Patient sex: M
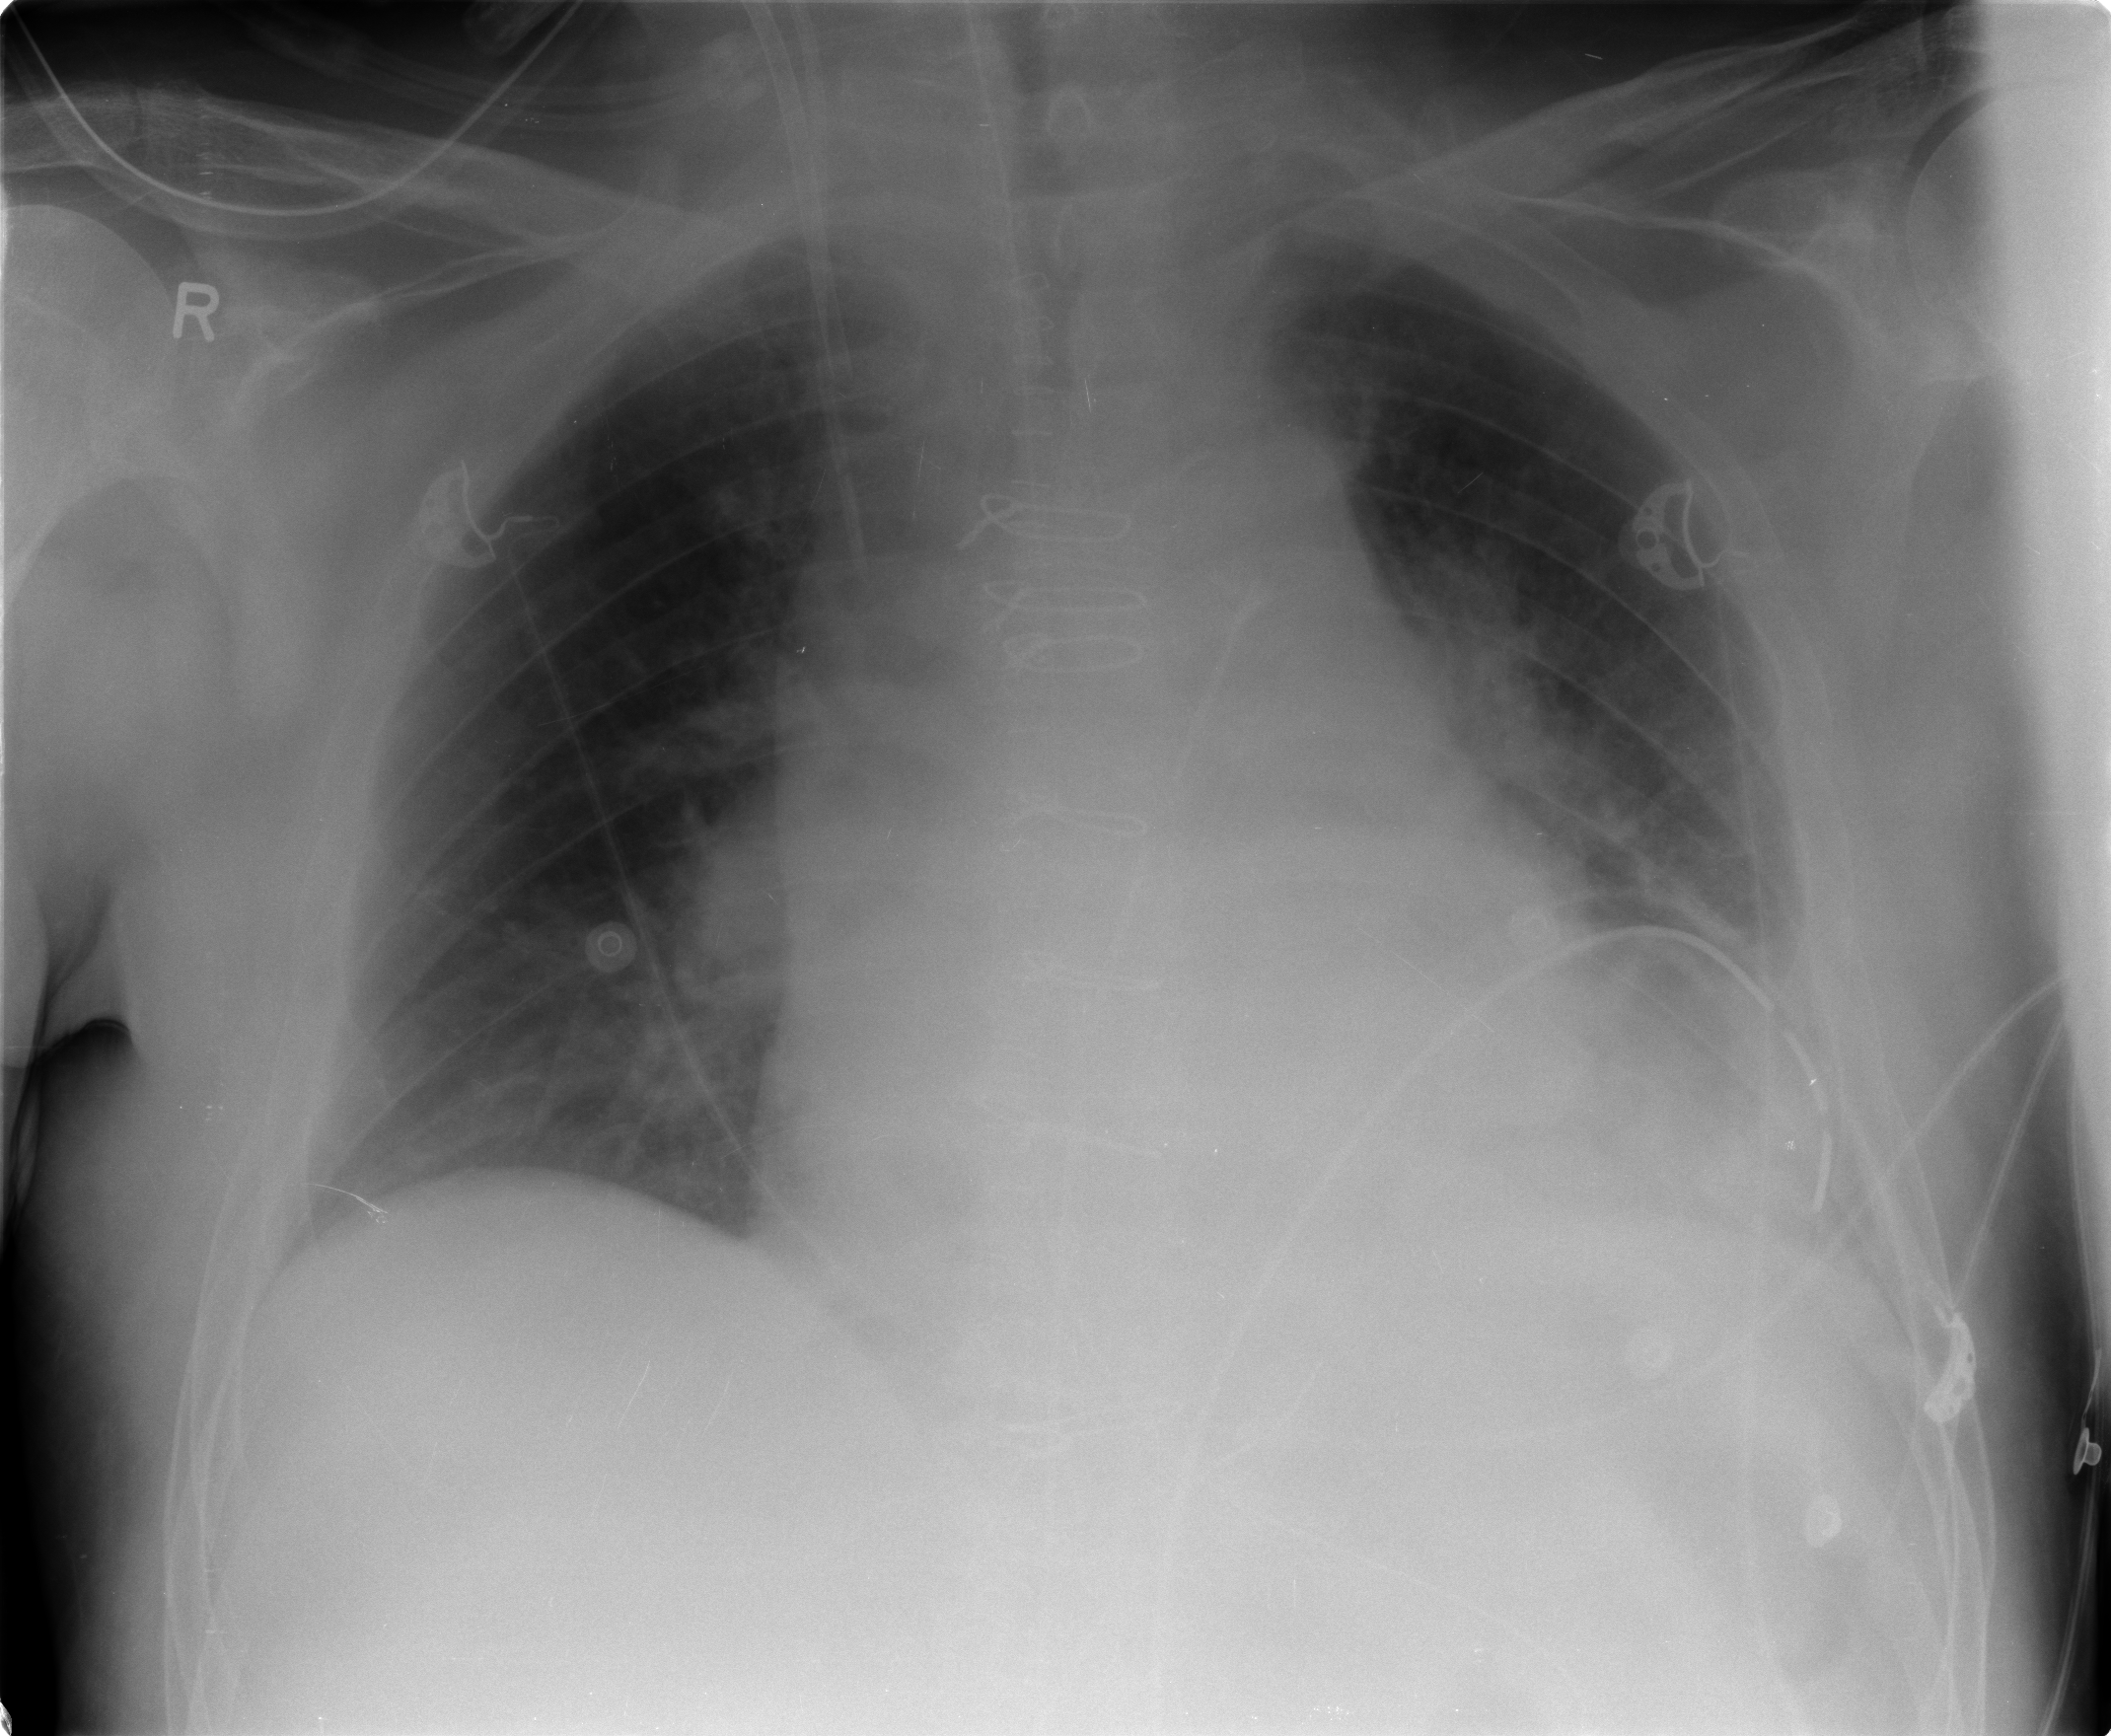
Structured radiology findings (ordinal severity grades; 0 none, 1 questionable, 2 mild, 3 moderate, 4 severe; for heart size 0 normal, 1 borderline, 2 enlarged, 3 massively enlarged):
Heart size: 2
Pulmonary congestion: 1
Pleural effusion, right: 0
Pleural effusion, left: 2
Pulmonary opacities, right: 1
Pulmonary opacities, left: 2
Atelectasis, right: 2
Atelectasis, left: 2